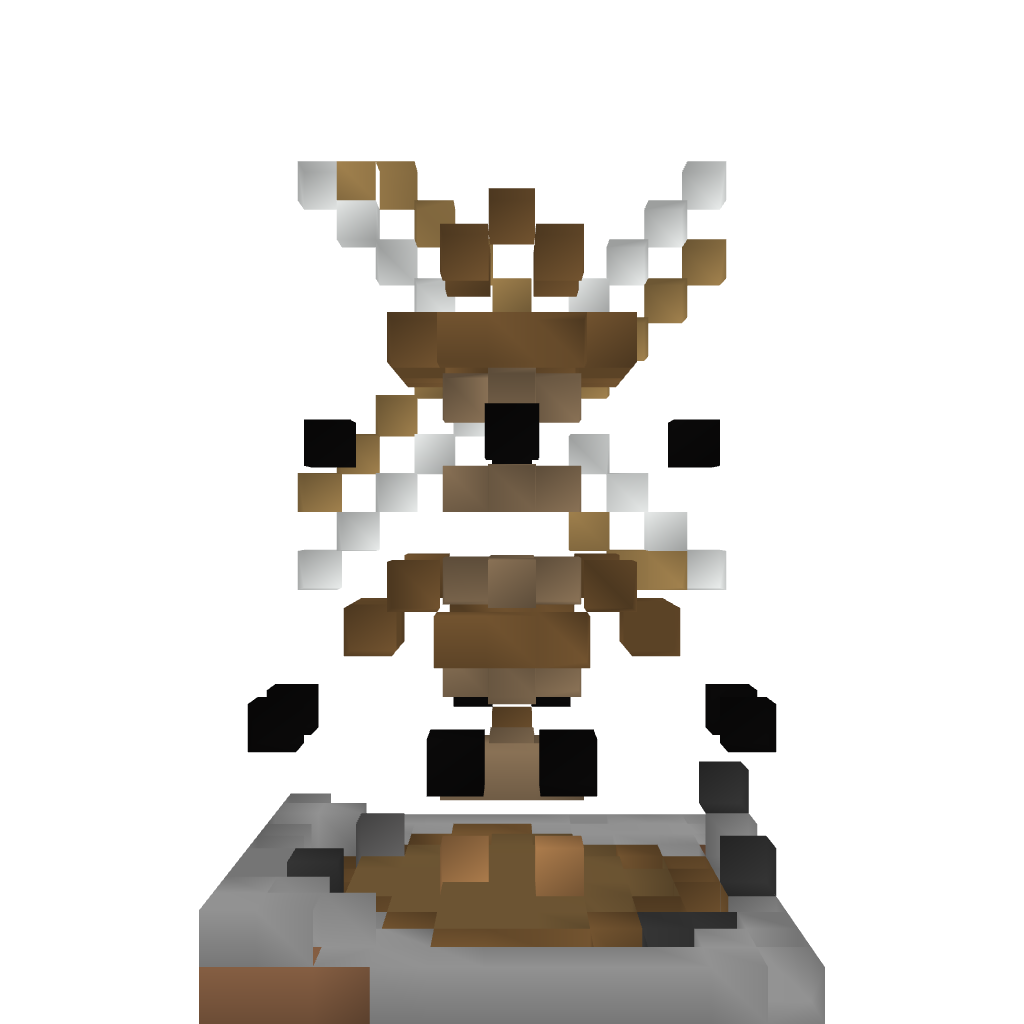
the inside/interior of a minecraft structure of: Windmill